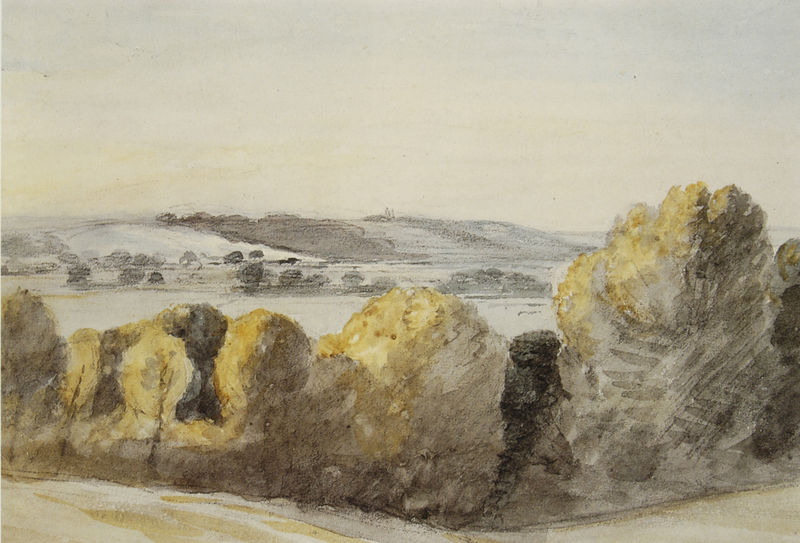
Titel: Dedham Vale
Künstler: John Constable
Standort: New York (New York)
Institution: Privatsammlung
Schlagwörter: baum, berg, blau, blätter, gemälde, himmel, laub, meer, schatten, wasser, weiß, wolken, aquarell, bäume, fluss, gelb, grün, impressionismus, landschaft, ocker, see, stadt, teich, ufer, äste, braun, grau, hell, hintergrund, licht, pastell, schwarz, skizze, straße, zeichnung, blick, dach, schnee, weg, wiese, wolke, beige, blass, ebene, feld, felder, ferne, horizont, hügel, morgen, natur, weide, weite, wind, busch, büsche, flach, gebüsch, gewässer, kirche, sonne, sträucher, boden, gold, pflanzen, tal, wald, zart, anhöhe, turm, deutschland, papier, studie, warm, berge, gebirge, dunst, gelände, hellgrün, nebel, landschaftsmalerei, herbst, winter, idylle, querformat, sturm, duktus, baumkronen, striche, unscharf, laviert, tusche, motiv, münchen, diesig, strahlen, himmeö, flusslandschaft, idyllisch, schraffur, bläulich, koloriert, bleistift, pinsel, pinselstrich, unvollendet, verschwommen, braum, hellgrau, lanschaft, pinselstriche, überschwemmung, zwichnung, weise, schwach, inseln, friedlich, dillis, durchscheinend, hügek, lanschaftsbild, ammersee, verhangen, dahl, blechen, angedeutet, lavur, gouche, 19. jahrhundert, gelb phase, an den ufern, sandstein mit fluss, ladnschaft